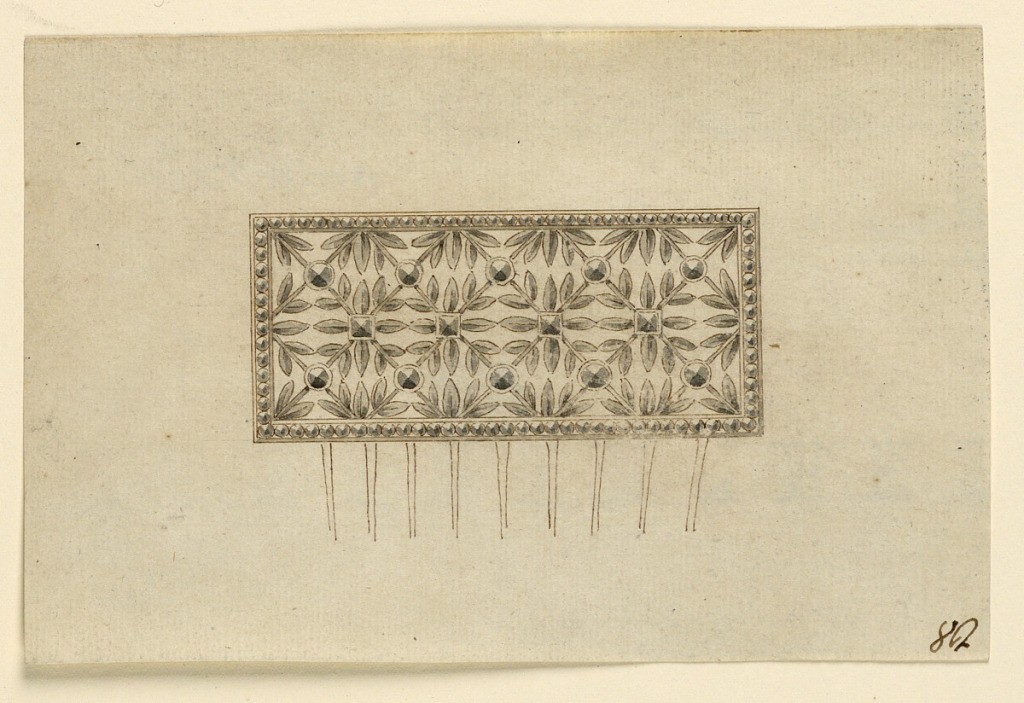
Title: Design for a Comb
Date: early 19th century
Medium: Pen and sepia ink, brush and gray watercolor on paper; verso: graphite
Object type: Drawing
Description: Jewelry design for a hair comb. An oblong with a trellis in lozenge shape, the crossing points being alternatively shaped as circles with round diamonds as squares with correspondent diamonds. The latter are the center of a rosette, formed by leaves. Nine tines, the upper parts of which are sketched. Verso: part of an architectural design of which only the windows of the uppermost story were executed.